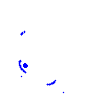
Particle: electron